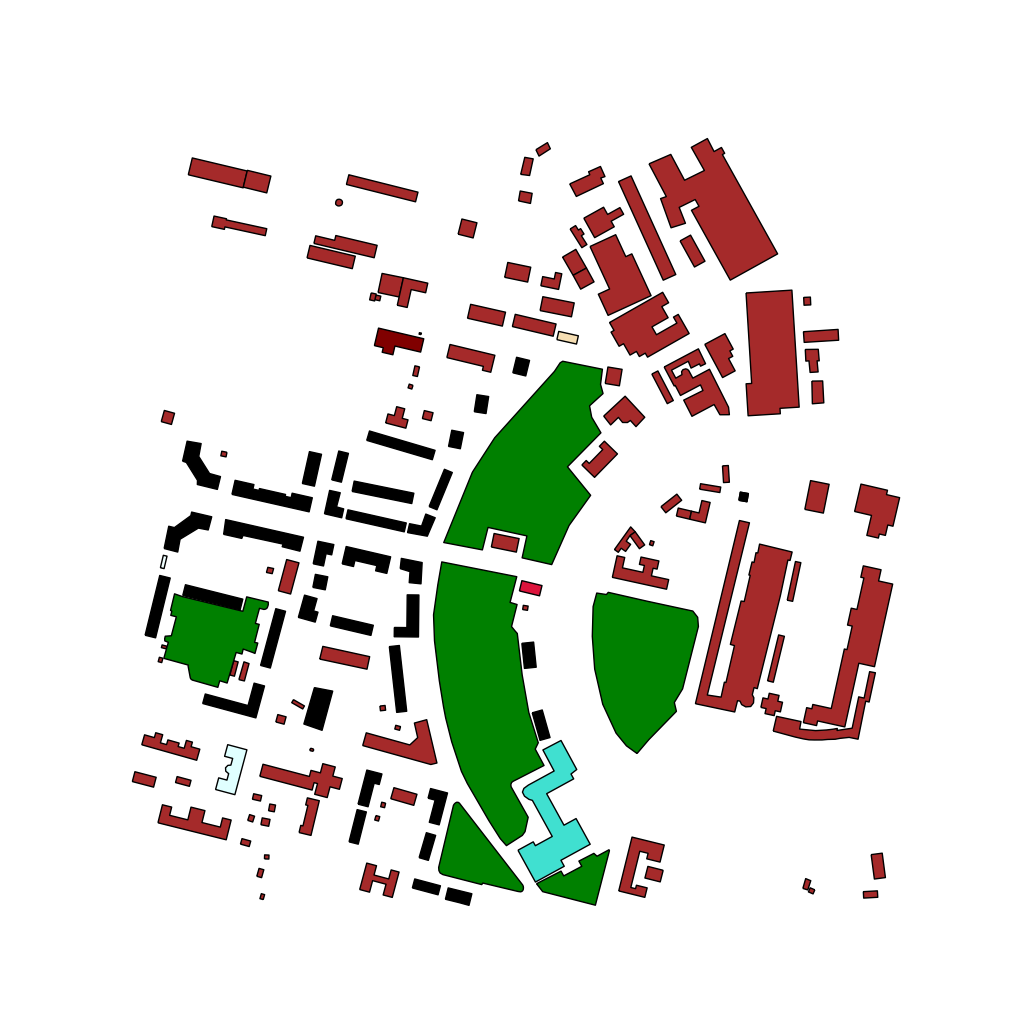
Tags: overhead vector_map, industrial, recreation, residential, modern, soviet, high_rise, individual_rise, low_rise, medium_rise, density_1, Building, Church, Facility, Fire, Grocery, Hotel, Kidsart, Morgue, Park, Theater, 1.0 km²